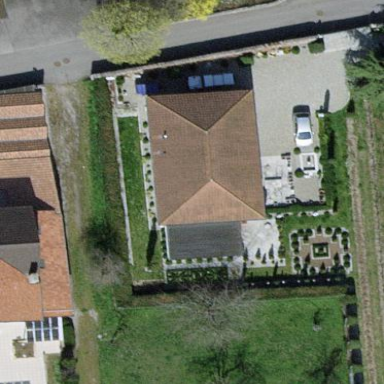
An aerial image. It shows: House with hipped roof.